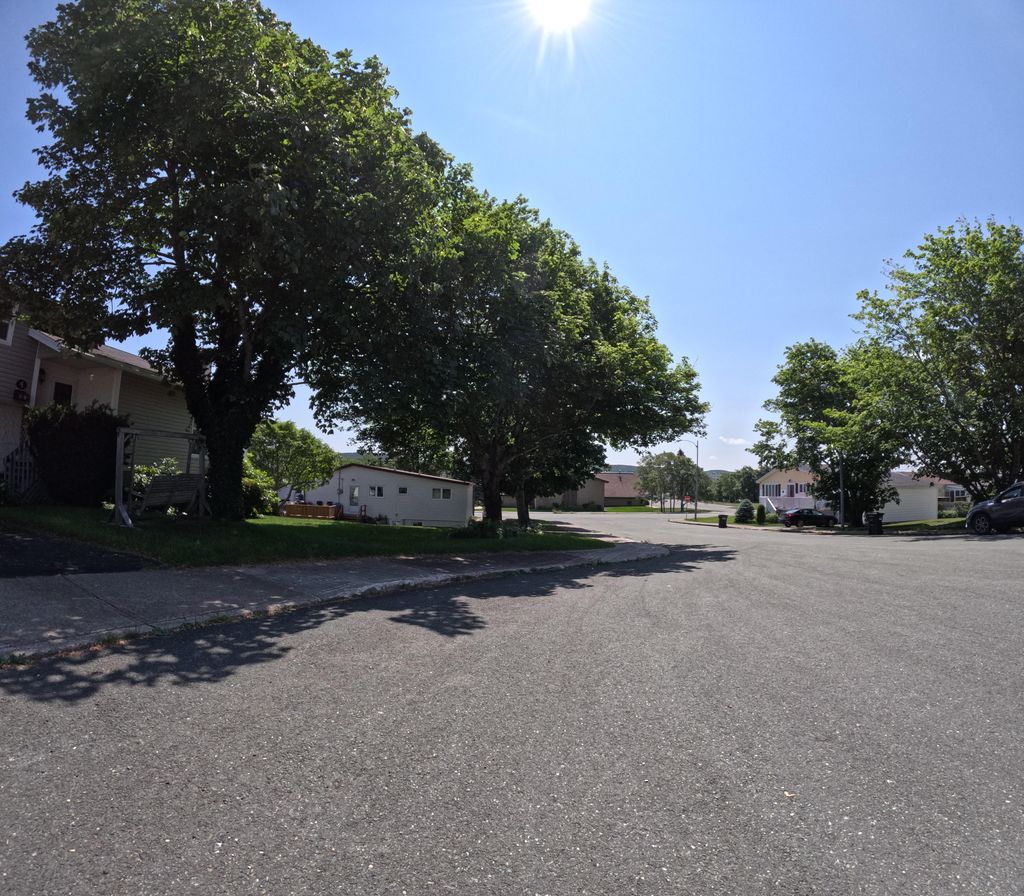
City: st_johns